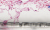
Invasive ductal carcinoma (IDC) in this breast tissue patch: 0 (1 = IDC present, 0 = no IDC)